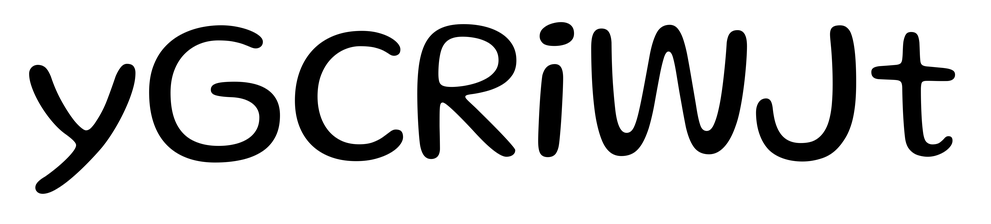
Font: Gluten_Light